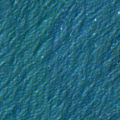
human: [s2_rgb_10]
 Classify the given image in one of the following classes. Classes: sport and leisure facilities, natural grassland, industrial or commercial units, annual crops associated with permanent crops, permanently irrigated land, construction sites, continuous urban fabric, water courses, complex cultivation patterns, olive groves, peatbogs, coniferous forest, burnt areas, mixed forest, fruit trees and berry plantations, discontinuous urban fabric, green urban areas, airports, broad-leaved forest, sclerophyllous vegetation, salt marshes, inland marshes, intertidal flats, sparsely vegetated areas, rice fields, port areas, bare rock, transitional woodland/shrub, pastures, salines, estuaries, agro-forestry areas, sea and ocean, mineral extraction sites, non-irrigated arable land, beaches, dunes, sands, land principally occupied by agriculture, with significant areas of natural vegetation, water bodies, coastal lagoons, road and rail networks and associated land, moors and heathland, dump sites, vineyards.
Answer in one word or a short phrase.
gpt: sea and ocean